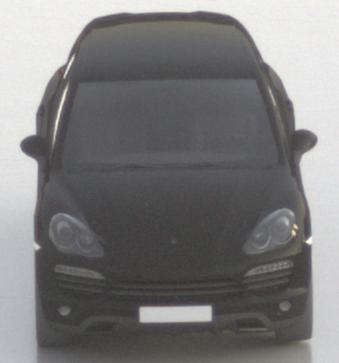
Make: Porsche
Model: Cayenne
Detailed model: Cayenne (958)
Model produced from: 2010/05
Model produced until: 2014/07
Doors: 5
Color: black
Road condition: wet road
Daytime: sunrise or sunset
Contrast: low contrast